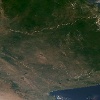
Label: land